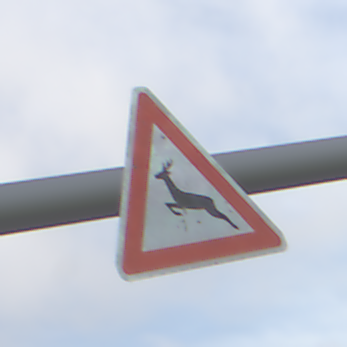
Verkehrszeichen: WildwechselRechts
Umgebung: Outdoor, Nature
Tageszeit: MorningAfternoon
Wetter: PartlyCloudy
Licht: Natural
Jahreszeit: NotSpecified
Kontrast: HighContrast